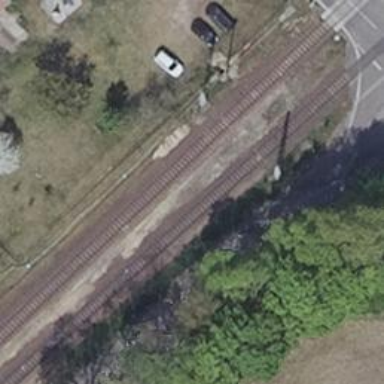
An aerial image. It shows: Railway signal.